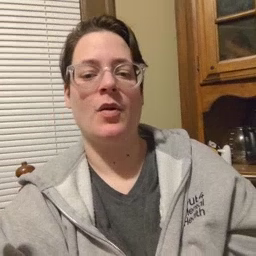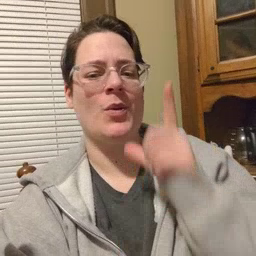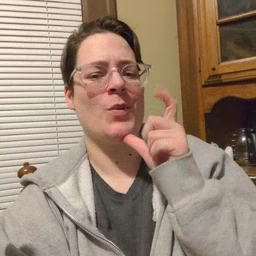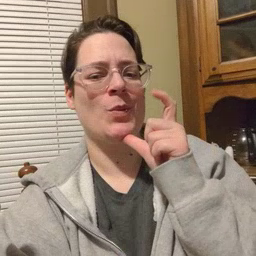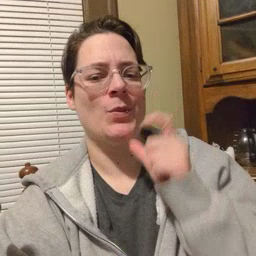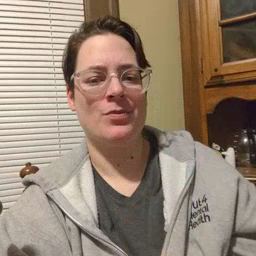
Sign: who